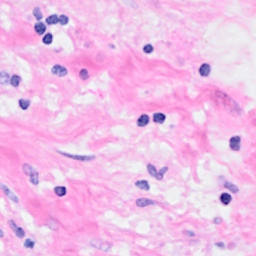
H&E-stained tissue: Breast